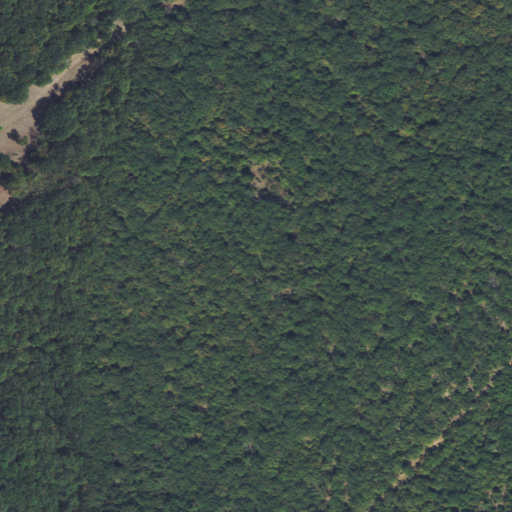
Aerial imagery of plain(s) in Oklahoma named Hiawana Prairie containing deciduous forest and mixed forest